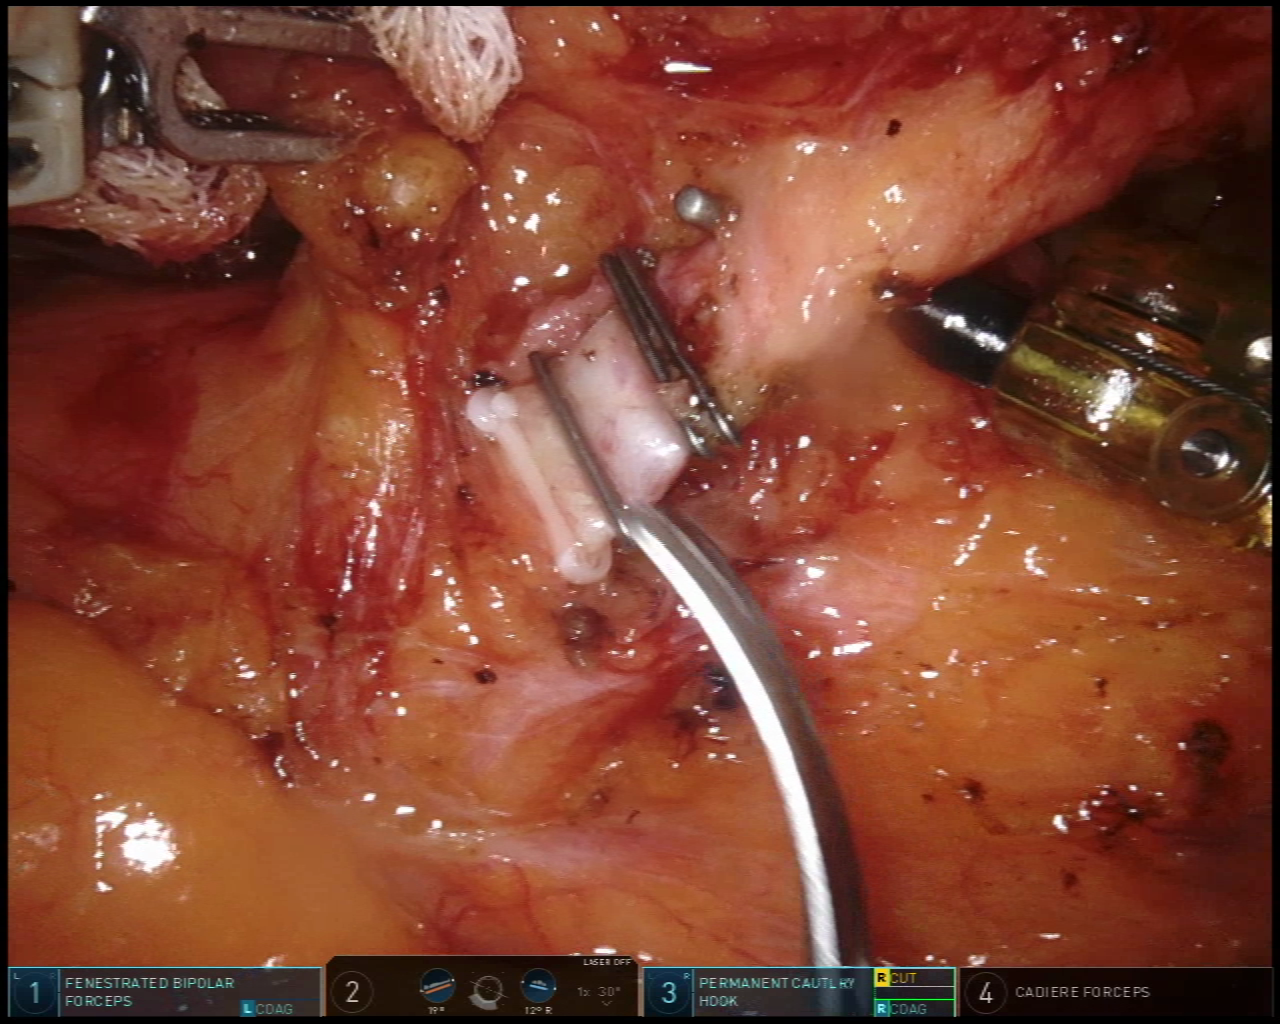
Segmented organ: inferior_mesenteric_artery
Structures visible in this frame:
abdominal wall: no
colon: no
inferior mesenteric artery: yes
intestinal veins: no
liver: no
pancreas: no
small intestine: no
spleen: no
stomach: no
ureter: no
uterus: no
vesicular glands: no